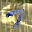
Label: 7